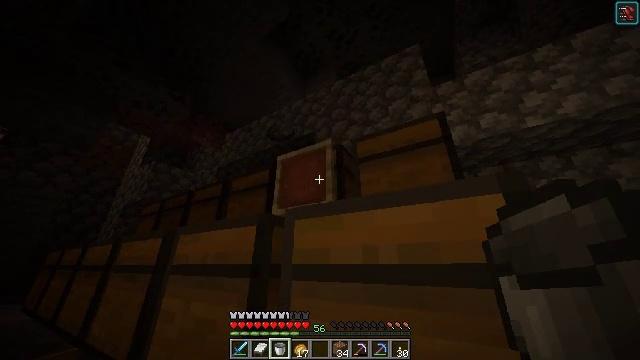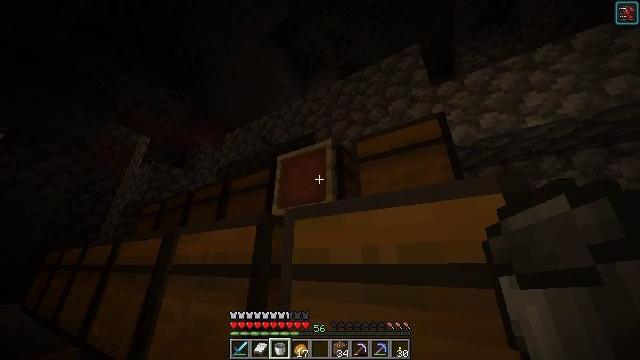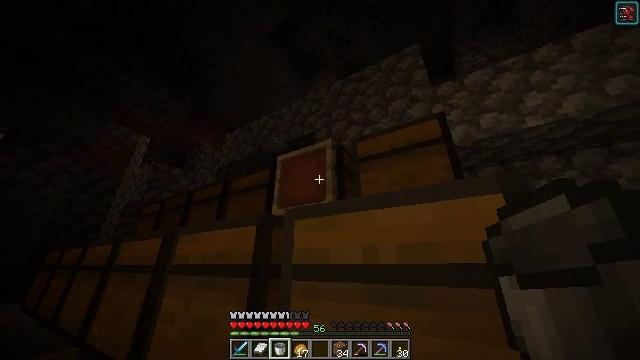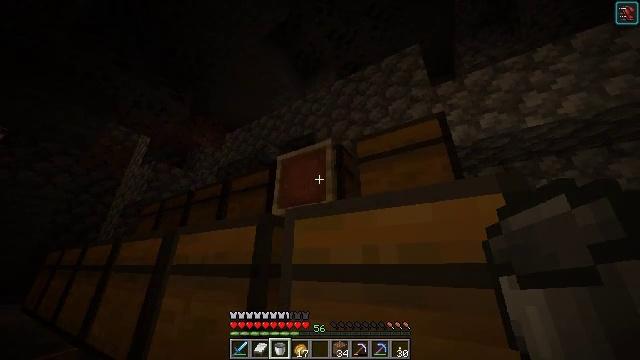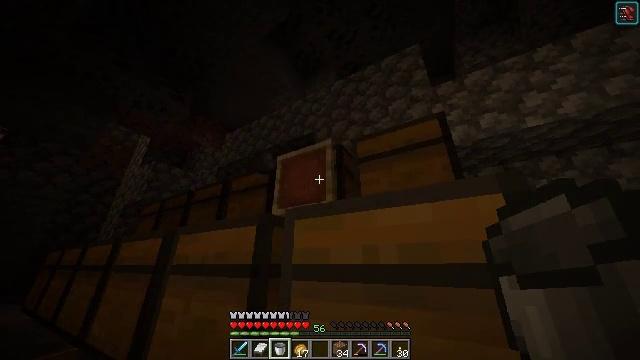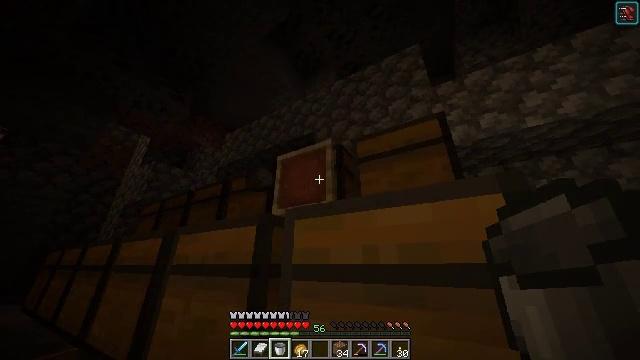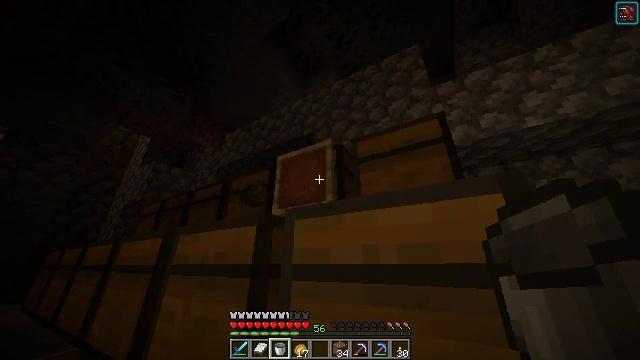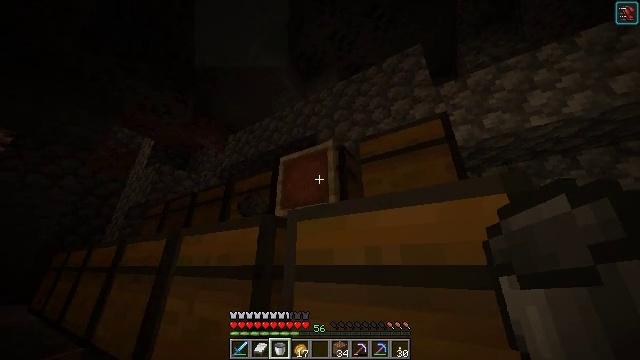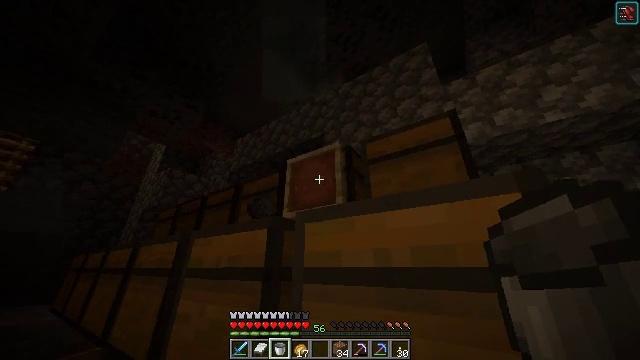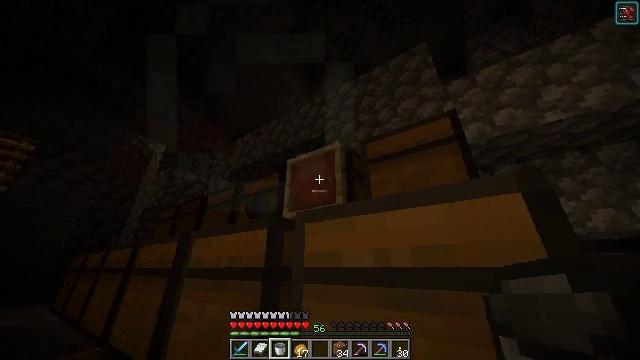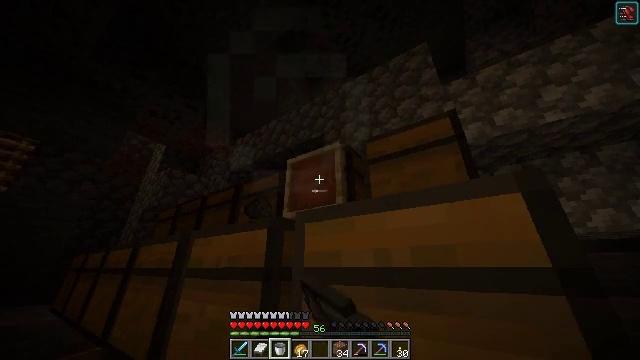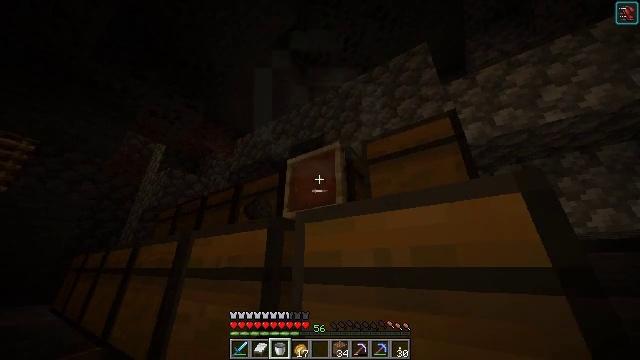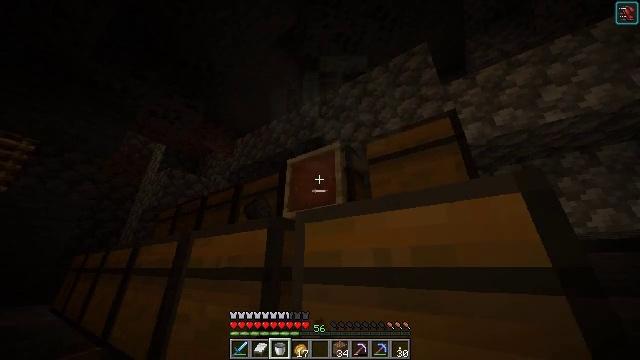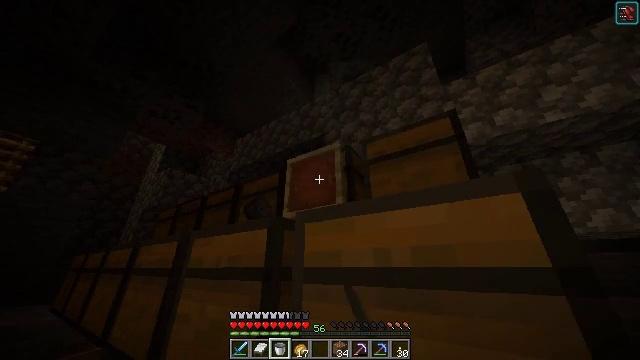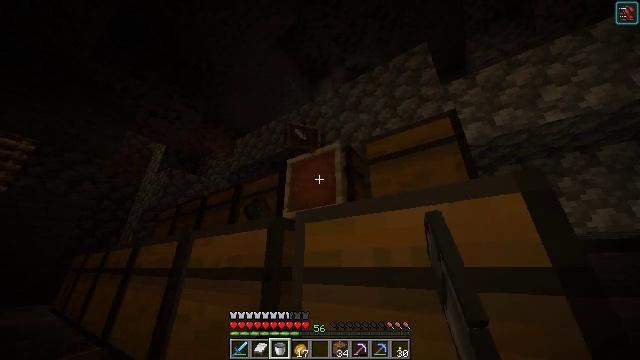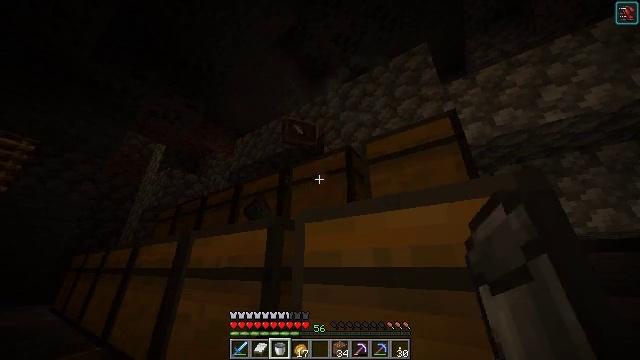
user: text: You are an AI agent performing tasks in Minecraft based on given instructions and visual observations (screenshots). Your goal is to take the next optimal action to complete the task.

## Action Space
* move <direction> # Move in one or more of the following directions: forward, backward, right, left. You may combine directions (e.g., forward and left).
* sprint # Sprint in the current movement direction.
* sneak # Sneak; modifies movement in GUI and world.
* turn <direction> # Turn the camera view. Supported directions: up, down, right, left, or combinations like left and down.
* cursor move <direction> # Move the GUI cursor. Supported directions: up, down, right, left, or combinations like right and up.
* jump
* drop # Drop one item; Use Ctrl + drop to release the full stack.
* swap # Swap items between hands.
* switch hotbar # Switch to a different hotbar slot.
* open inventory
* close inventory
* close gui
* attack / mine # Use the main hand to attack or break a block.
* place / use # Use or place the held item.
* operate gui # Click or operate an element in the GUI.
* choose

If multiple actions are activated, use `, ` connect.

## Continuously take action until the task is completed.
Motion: motion action
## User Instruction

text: Remove an item frame from the inventory.
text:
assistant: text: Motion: attack / mine
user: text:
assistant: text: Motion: attack / mine
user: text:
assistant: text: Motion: attack / mine
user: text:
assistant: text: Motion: attack / mine
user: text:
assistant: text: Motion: attack / mine
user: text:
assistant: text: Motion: attack / mine
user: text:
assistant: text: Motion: no_op
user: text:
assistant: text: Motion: turn left
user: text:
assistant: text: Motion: attack / mine
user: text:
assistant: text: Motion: attack / mine
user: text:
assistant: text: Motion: attack / mine
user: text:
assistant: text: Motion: attack / mine
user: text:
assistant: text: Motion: attack / mine
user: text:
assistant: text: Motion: attack / mine
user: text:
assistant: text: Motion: attack / mine
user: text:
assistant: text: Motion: attack / mine
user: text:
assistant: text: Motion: attack / mine
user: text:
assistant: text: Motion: attack / mine
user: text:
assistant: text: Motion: attack / mine
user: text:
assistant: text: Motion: attack / mine
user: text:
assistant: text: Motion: no_op
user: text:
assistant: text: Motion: no_op
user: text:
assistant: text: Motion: move forward, turn left and down
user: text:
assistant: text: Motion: move forward, turn left and down
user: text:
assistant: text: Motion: move forward, turn down
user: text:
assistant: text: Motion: move forward, turn down
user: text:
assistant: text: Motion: move forward, turn right and down
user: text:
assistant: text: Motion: move forward, turn right and down, jump
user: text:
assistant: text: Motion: move forward, turn right and down, jump
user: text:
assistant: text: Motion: move forward, turn right and down, jump